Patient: sex F, age 59
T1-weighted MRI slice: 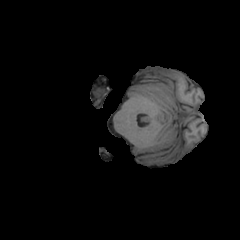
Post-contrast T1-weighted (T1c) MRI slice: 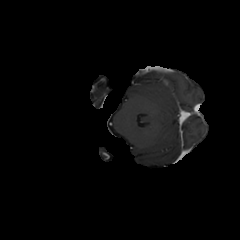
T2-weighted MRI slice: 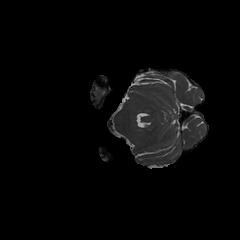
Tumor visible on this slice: no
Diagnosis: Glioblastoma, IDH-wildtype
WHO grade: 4